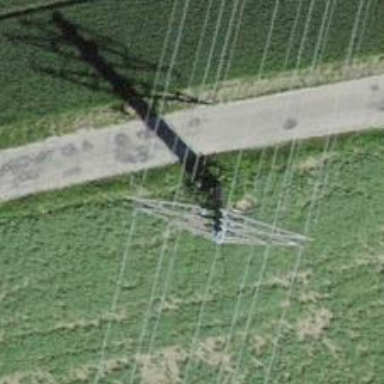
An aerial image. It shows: Concrete power pole.